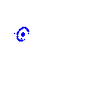
Particle: kaon